Question: Count the number of objects in the diagram.
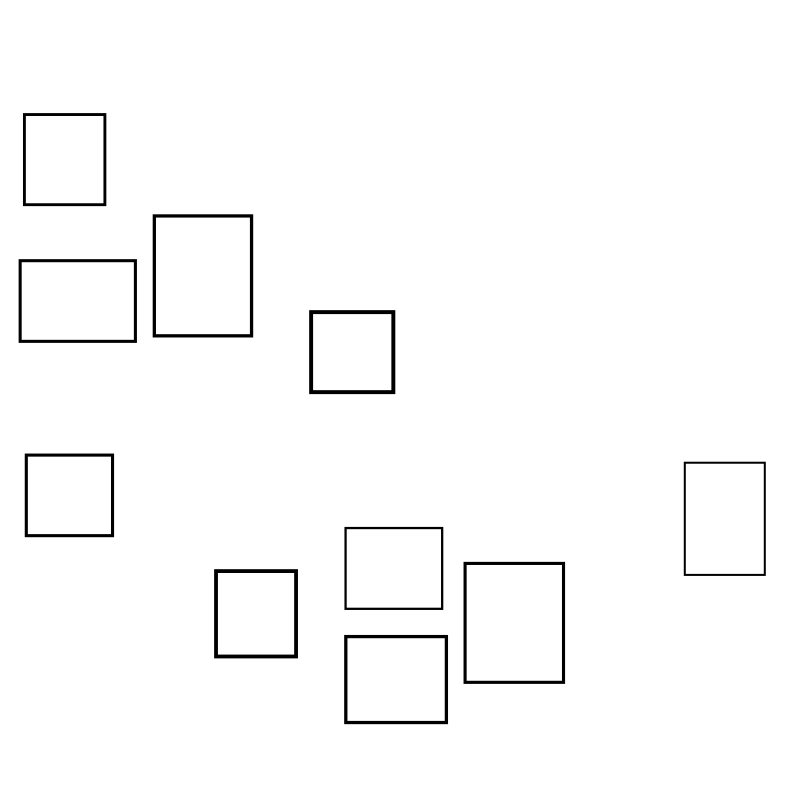
Answer: 10